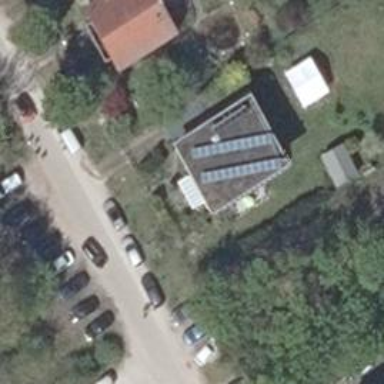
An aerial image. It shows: Detached building.